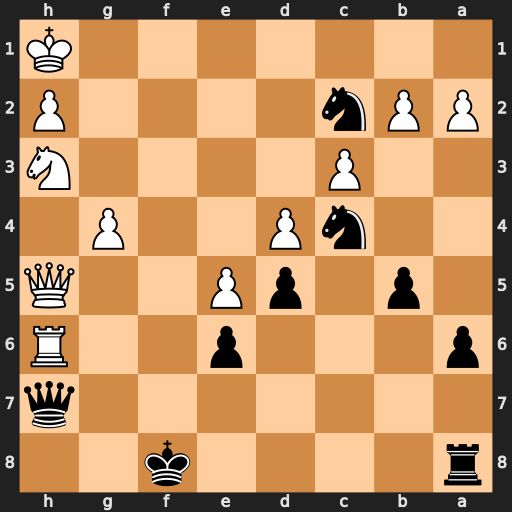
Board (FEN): r4k2/7q/p3p2R/1p1pP2Q/2nP2P1/2P4N/PPn4P/7K
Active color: b
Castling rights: -
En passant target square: -
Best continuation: Qe4+ Kg1 Qe1+ Kg2 N2e3+ Kf3 Nd2+ Kf4 Qf1+ Nf2 Qxf2+ Kg5 Ne4+ Kg6 Qf7#